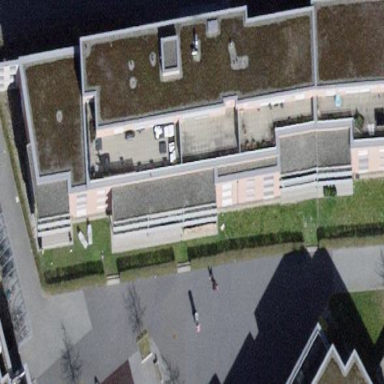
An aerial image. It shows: Residential building.